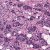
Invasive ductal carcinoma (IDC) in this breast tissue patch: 1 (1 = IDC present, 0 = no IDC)